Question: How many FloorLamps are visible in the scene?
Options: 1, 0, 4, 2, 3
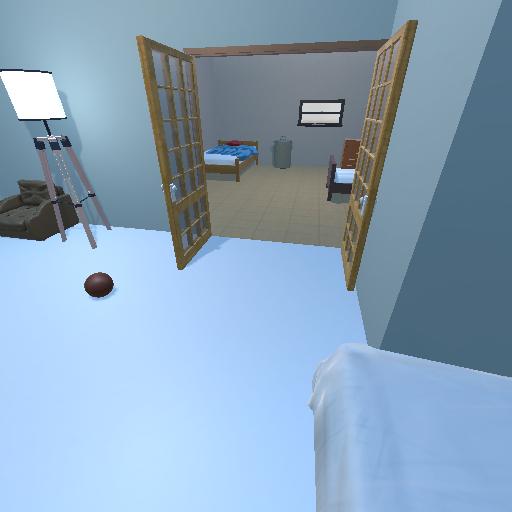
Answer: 1